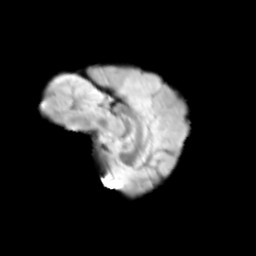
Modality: T2w
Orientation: sagittal
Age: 12
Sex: female
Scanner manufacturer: siemens
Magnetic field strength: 3 T
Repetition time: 3.8 s
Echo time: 0.07 s